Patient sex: M
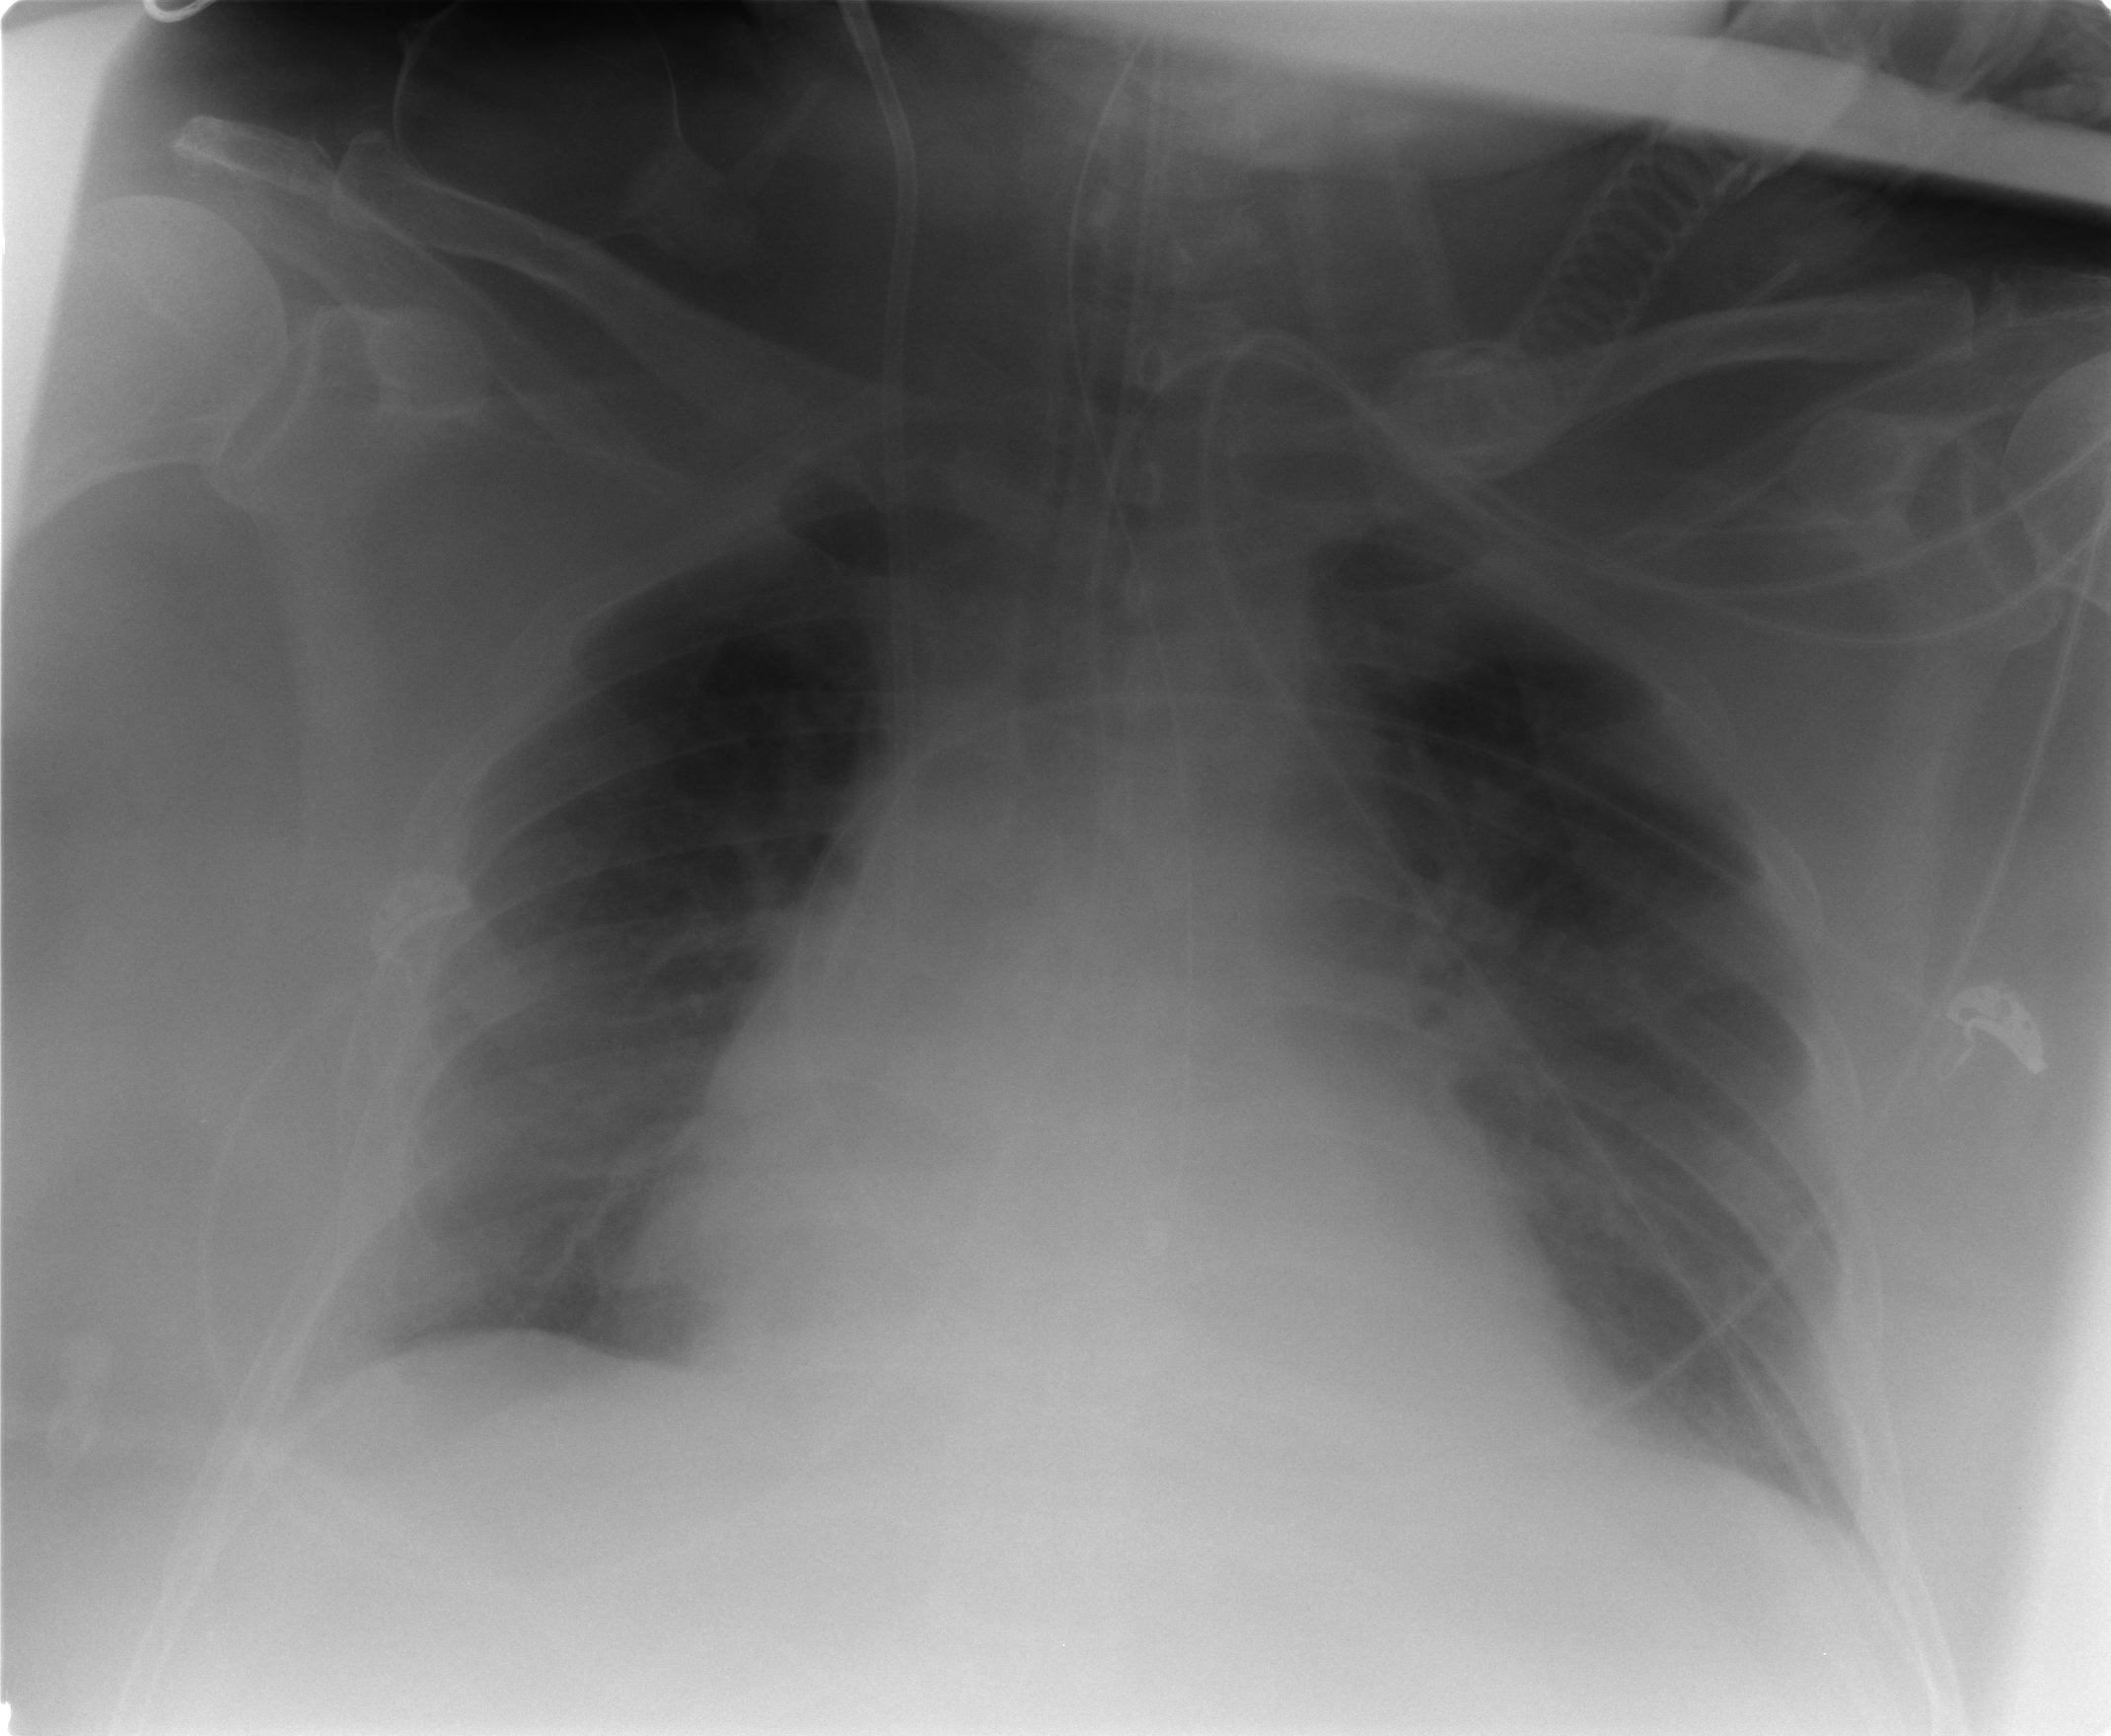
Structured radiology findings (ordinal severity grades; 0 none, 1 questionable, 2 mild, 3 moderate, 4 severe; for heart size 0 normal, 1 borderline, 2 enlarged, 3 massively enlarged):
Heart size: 3
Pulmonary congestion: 2
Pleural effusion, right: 1
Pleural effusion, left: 1
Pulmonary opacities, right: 0
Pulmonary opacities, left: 0
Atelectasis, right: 1
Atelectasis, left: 1